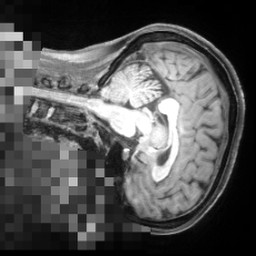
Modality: T1w
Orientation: sagittal
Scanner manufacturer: siemens
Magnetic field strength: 3 T
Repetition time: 2.55 s